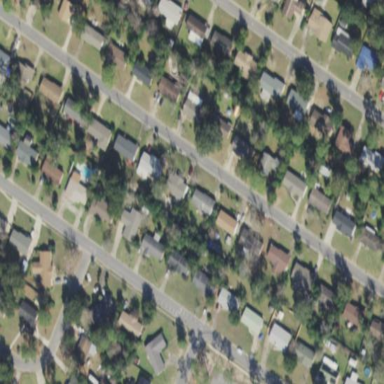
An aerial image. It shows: Single-family residential area.